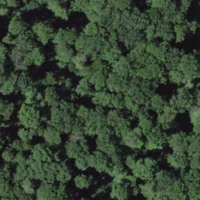
EUNIS habitat code: 41
Species observed at this site:
Lamium galeobdolon